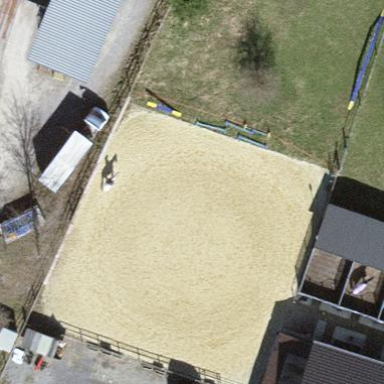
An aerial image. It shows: Equestrian pitch for leisure land activities.